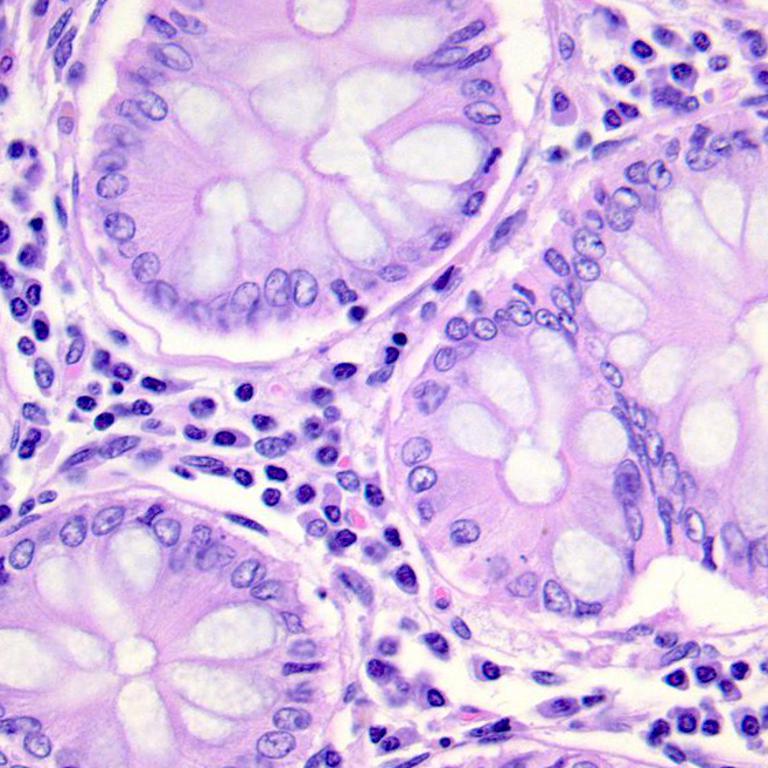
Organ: colon
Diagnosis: benign